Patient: sex M, age 57
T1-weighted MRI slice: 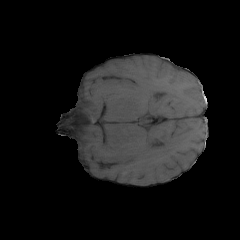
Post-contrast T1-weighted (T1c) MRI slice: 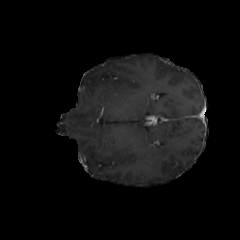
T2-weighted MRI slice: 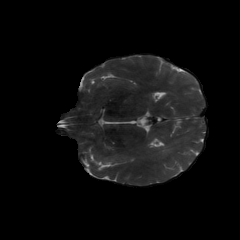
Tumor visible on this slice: yes
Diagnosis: Glioblastoma, IDH-wildtype
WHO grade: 4